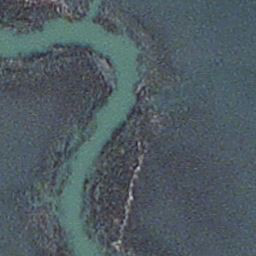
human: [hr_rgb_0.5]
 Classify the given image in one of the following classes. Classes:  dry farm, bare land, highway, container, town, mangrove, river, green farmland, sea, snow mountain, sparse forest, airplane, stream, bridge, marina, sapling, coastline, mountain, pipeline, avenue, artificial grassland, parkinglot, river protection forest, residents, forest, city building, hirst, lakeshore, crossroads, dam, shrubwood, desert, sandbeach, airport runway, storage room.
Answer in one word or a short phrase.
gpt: stream